Interaction volume radius: 5 \u00c5
Interaction volume height: 30 \u00c5
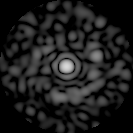
Disorder parameter: 0.8165